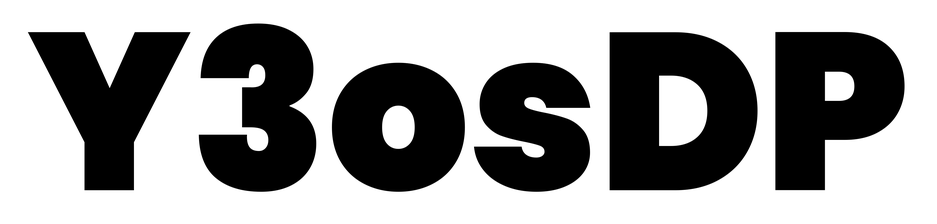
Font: Poppins-Black